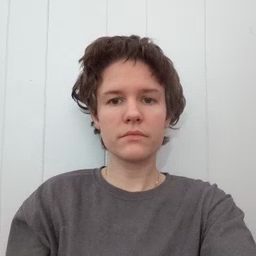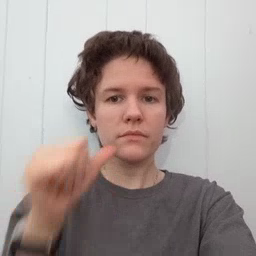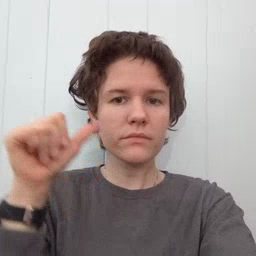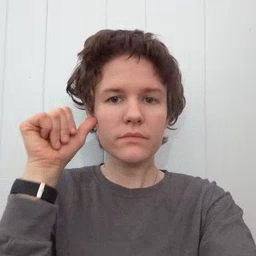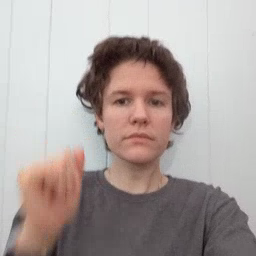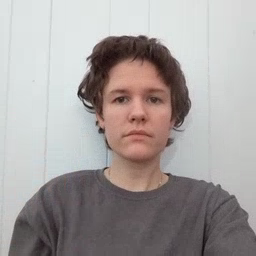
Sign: yesterday